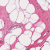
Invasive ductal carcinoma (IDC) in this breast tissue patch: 0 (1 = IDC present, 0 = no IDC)